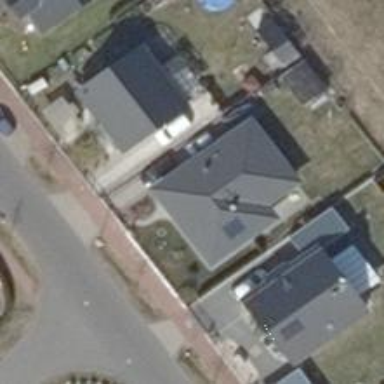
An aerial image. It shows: Hipped roof house.